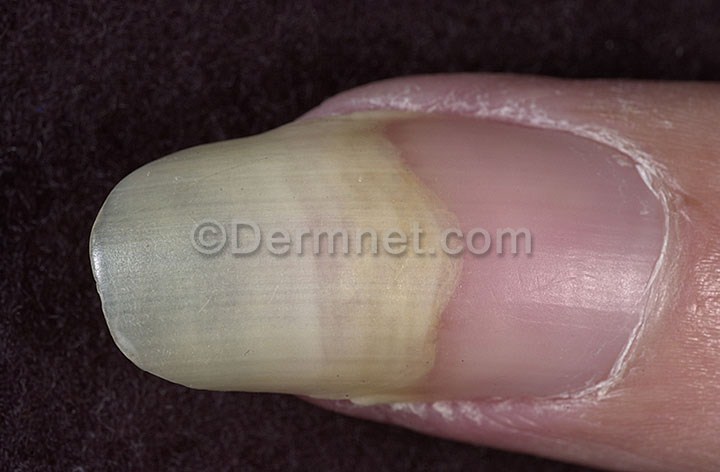
Disease: Nail Fungus and other Nail Disease